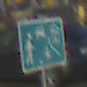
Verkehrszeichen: BeginnVerkehrsberuhigterBereich
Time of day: MorningAfternoon
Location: Outdoor (Urban)
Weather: PartlyCloudy
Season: NotSpecified
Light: Natural